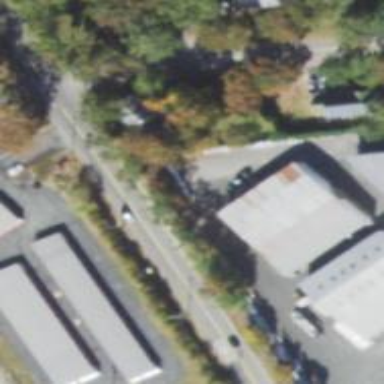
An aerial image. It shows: Commercial building.